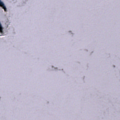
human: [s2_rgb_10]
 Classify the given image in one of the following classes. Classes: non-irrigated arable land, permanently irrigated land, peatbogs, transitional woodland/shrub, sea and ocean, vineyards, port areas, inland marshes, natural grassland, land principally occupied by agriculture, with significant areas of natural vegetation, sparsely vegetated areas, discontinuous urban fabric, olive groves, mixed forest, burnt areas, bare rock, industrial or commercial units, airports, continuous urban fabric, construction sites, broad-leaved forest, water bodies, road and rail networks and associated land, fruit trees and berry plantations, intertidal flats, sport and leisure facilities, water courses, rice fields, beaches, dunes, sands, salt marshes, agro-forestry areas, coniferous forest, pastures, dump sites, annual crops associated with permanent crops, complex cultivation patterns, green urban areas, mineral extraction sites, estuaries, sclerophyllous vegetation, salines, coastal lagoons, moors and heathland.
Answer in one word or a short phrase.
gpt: sea and ocean